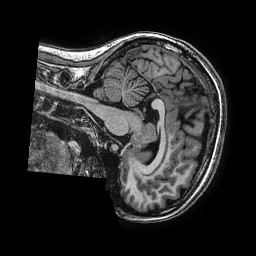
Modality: T1w
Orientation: sagittal
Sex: female
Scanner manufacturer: ge
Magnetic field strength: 3 T
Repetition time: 0.0077 s
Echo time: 0.003436 s